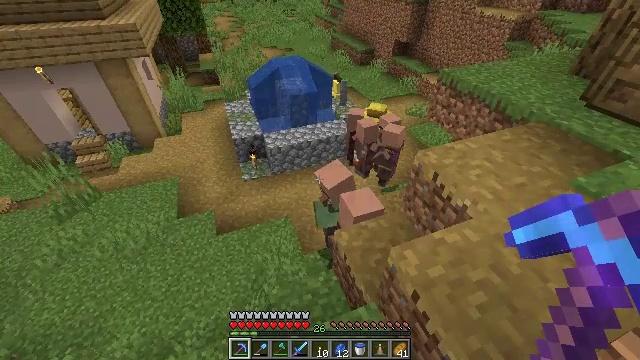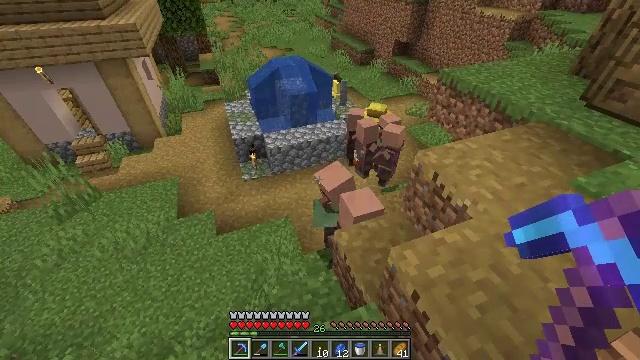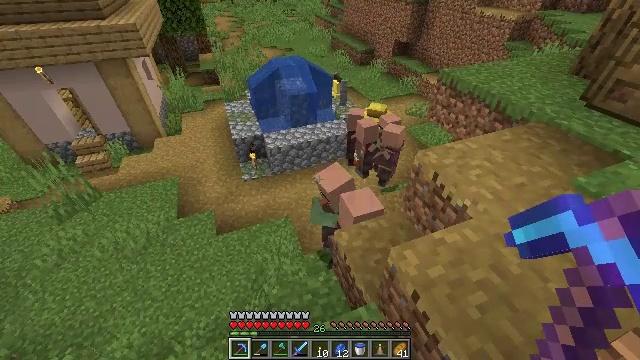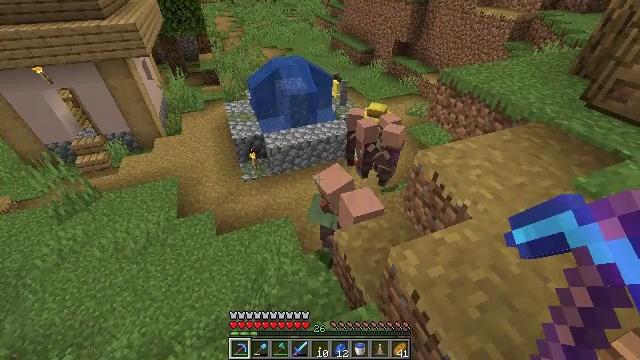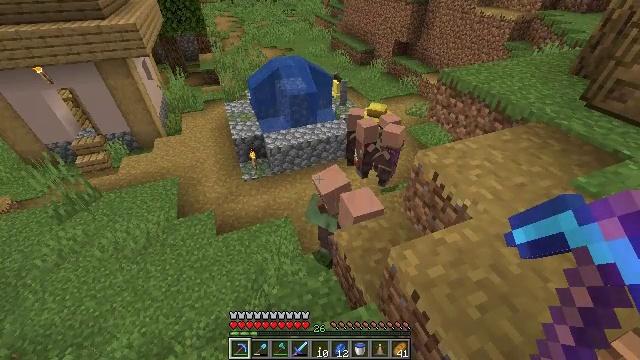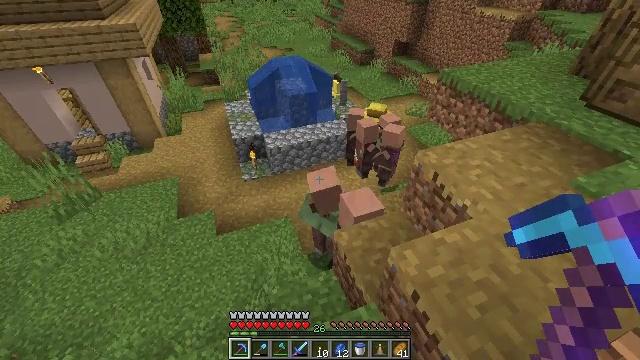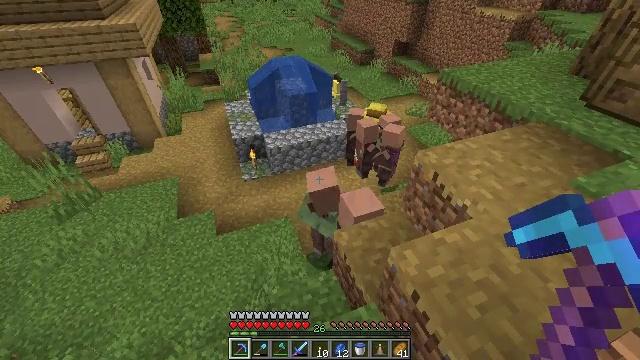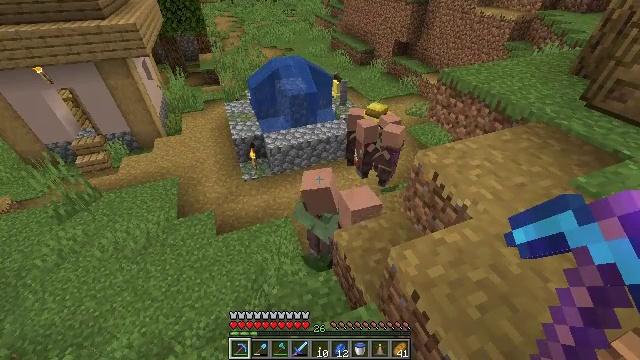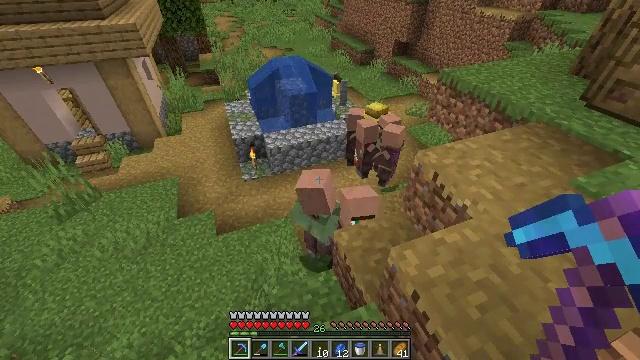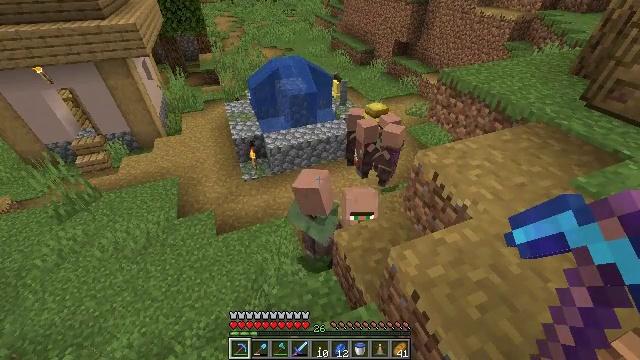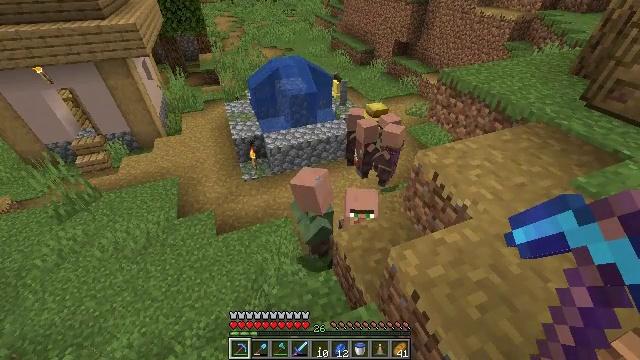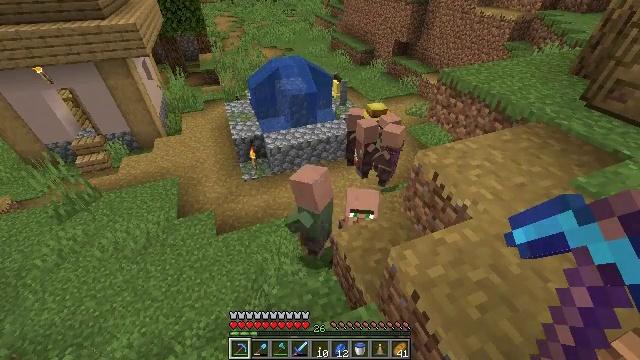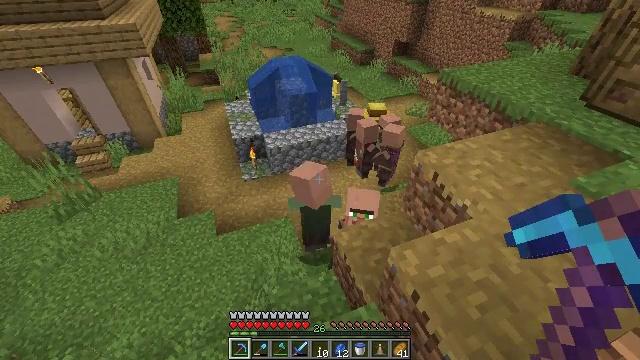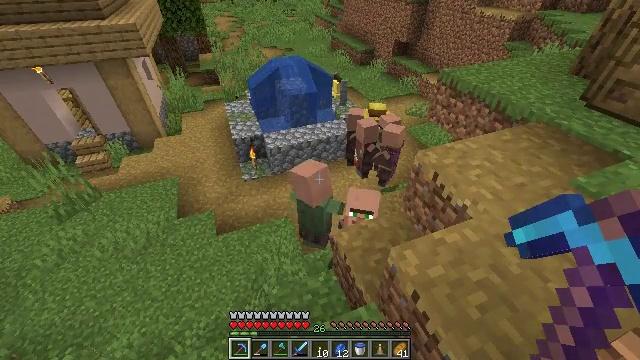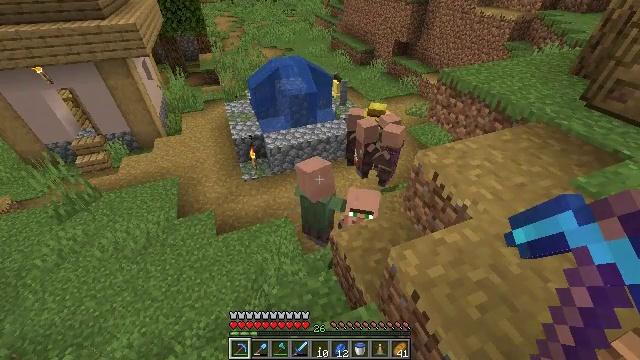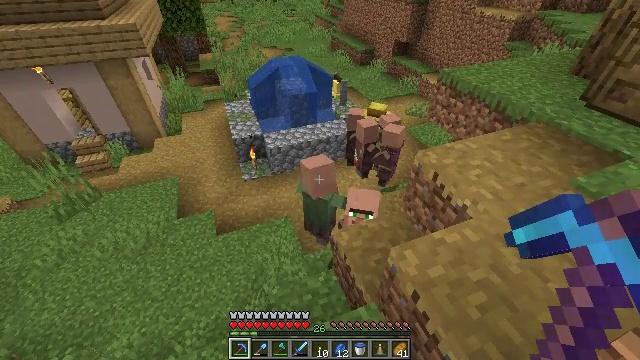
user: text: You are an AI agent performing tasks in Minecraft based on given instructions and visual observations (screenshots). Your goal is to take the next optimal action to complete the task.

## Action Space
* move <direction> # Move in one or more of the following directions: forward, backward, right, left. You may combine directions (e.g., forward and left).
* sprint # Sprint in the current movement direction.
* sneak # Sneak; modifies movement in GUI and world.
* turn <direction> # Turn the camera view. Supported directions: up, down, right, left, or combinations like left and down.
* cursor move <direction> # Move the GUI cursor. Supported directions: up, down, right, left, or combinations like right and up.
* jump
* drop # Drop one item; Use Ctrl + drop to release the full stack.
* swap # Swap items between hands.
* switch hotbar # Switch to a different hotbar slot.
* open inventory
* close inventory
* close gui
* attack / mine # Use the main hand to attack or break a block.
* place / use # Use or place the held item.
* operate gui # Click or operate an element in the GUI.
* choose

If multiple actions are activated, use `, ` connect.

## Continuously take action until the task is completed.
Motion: motion action
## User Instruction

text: Mine the blast furnace.
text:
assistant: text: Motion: no_op
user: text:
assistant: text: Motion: no_op
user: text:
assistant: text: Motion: no_op
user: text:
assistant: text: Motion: no_op
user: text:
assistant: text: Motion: no_op
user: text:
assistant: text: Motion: no_op
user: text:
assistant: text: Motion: no_op
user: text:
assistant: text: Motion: no_op
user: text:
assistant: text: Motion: no_op
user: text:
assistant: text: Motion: no_op
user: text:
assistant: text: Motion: no_op
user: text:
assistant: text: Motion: no_op
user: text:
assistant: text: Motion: no_op
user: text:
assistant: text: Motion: no_op
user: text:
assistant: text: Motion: no_op
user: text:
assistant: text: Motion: move forward
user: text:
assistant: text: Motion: move forward
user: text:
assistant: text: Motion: move forward and move left
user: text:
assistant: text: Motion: move forward and move left, turn left and up
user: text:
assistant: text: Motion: move forward and move left, turn left and up
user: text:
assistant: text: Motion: move forward and move left, turn left and up
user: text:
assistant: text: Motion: move forward and move left, turn left and up
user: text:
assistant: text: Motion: move forward and move left
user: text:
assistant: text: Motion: move forward and move left
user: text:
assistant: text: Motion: move forward and move left
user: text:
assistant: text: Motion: move forward and move left, turn left
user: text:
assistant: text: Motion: move forward and move left, turn left
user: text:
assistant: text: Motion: move forward and move left, turn left
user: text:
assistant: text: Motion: move forward and move left
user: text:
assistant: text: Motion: move forward and move left